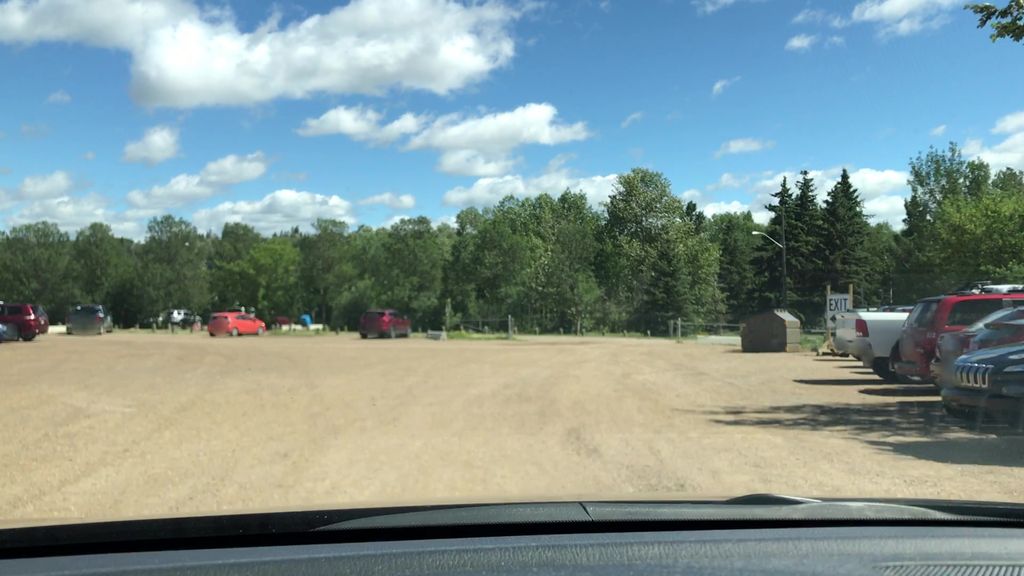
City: edmonton